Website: macys
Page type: customer-info-address
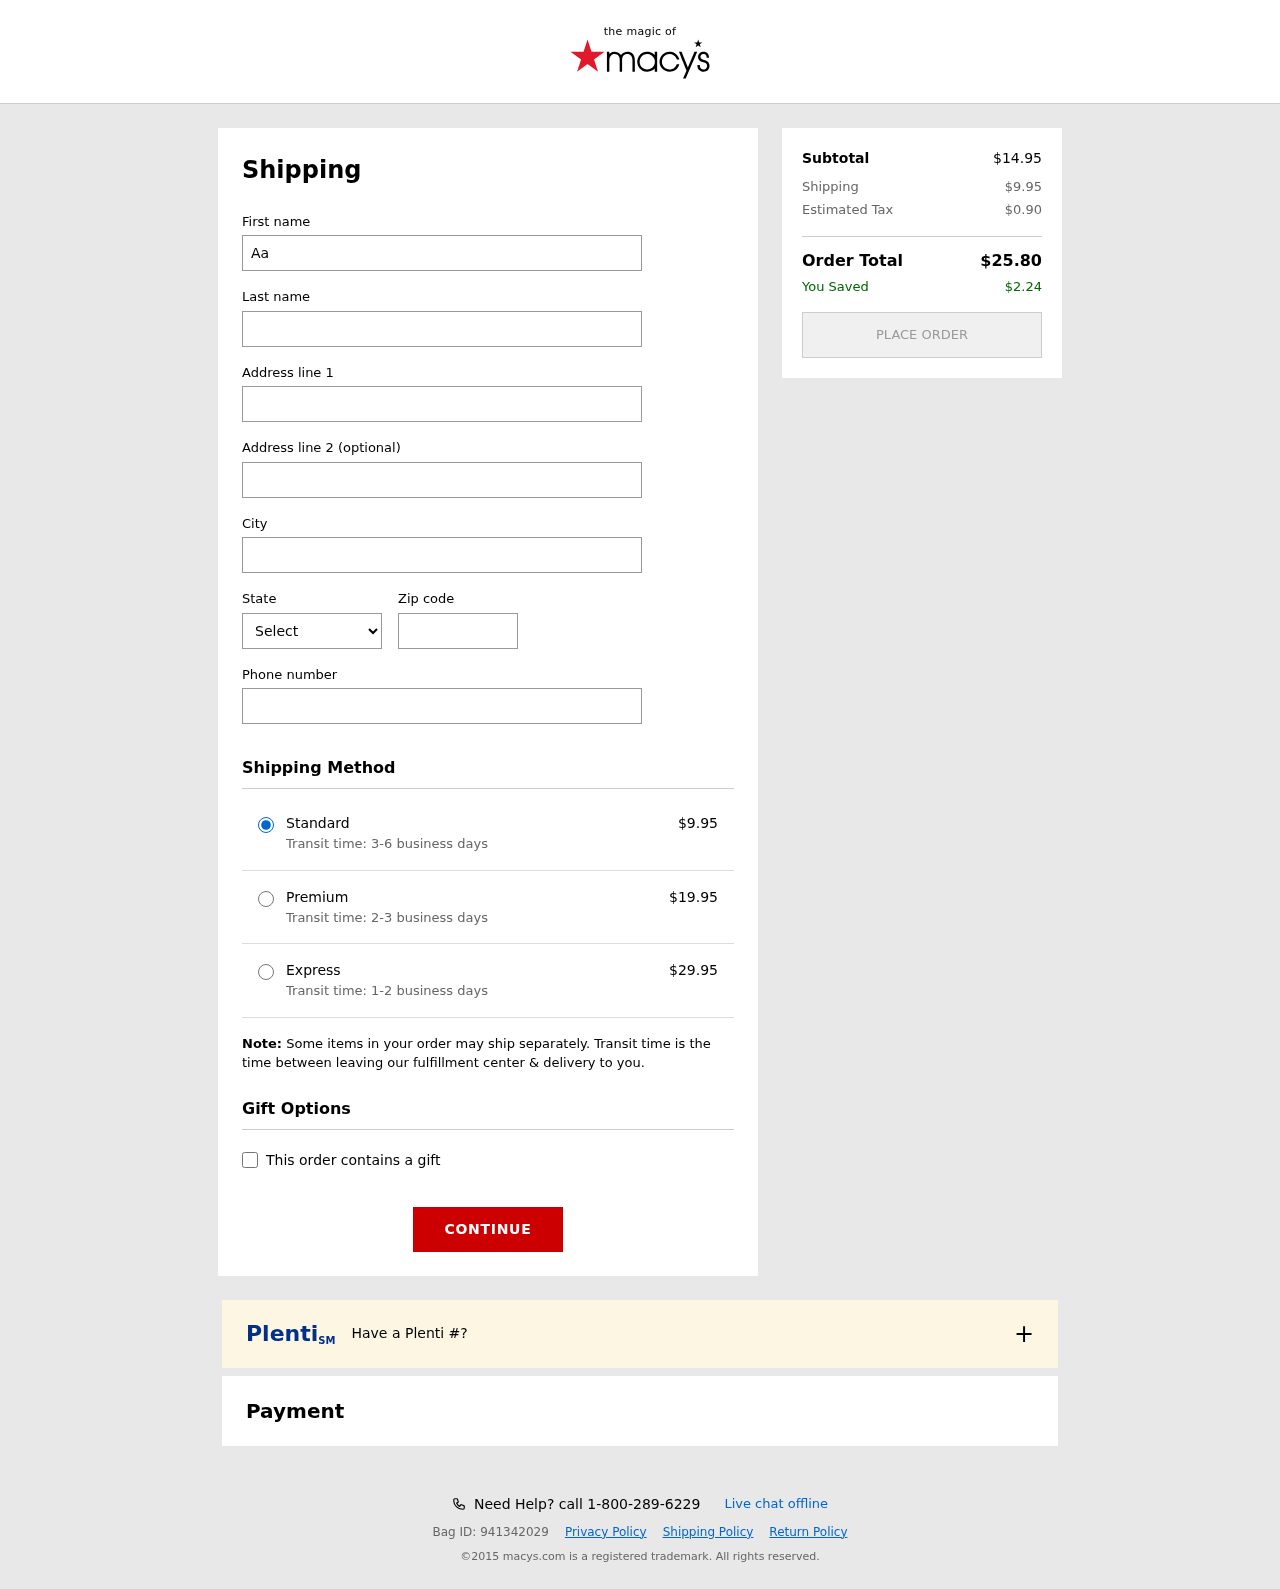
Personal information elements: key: PII_CITY
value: Weissport
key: PII_FIRSTNAME
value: Aaron
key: PII_LASTNAME
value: Mendoza
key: PII_PHONE
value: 6936951455
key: PII_POSTCODE
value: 94054
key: PII_STATE_ABBR
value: TX
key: PII_STREET
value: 444 Perry Throughway
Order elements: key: ORDER_SHIPPING_COST
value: $9.95
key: ORDER_SHIPPING_COST_PREMIUM
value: $19.95
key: ORDER_SHIPPING_COST_EXPRESS
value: $29.95
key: ORDER_SUBTOTAL
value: $14.95
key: ORDER_TAX
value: $0.90
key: ORDER_TOTAL
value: $25.80
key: ORDER_SAVINGS
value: $2.24